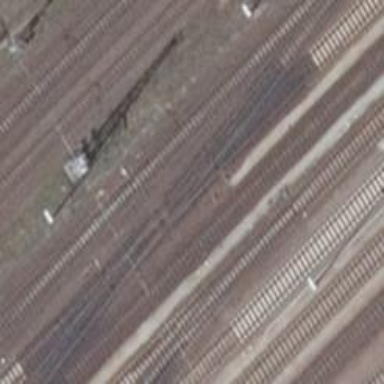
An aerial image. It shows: Railway switch.